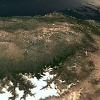
Label: land